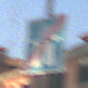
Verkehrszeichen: EndeAutbahn
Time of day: MorningAfternoon
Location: Outdoor (Urban)
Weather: Clear
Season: NotSpecified
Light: Natural